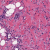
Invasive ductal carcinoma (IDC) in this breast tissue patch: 0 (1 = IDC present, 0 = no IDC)